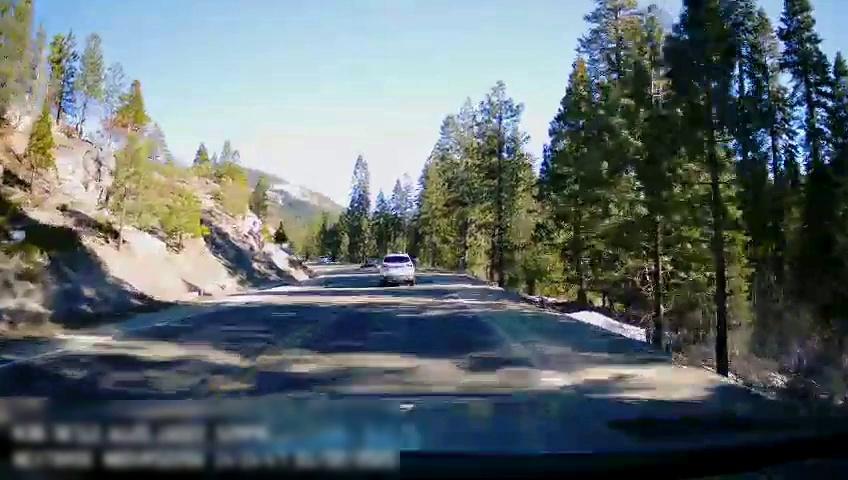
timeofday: Day
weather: Sunny
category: Drivable Space
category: Vehicles | SUV
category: Lanes | Current Lane
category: Lanes | Opposite Lane